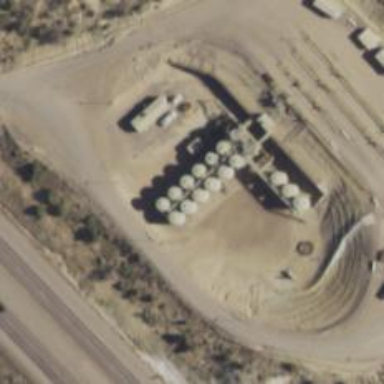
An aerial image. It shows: Storage tank with man-made structure.